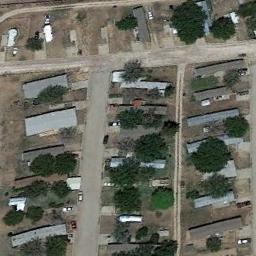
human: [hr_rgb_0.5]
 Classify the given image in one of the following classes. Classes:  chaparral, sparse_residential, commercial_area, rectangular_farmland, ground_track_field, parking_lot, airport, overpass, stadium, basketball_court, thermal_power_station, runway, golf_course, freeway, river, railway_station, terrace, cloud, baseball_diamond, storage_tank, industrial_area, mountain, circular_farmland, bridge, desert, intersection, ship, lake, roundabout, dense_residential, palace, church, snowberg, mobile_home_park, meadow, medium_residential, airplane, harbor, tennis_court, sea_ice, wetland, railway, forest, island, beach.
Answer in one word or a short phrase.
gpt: mobile_home_park